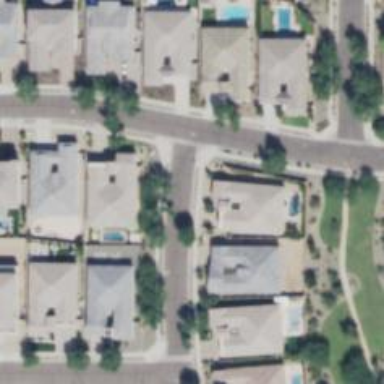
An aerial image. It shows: Residential road with asphalt surface.